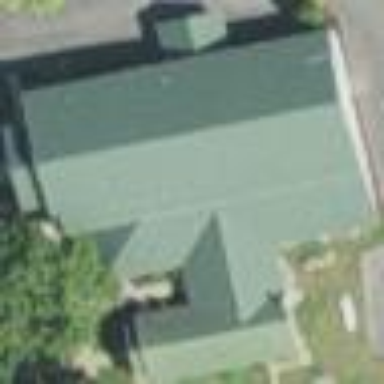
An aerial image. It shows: Building that serves as place of worship.